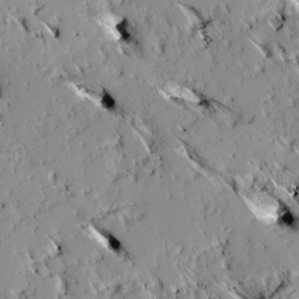
Label: non_frost